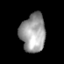
Tissue: prostate
Cell type: T cells
Senescence score: 0.7665
Nuclear area (px): 936
Mean DAPI intensity: 156.201